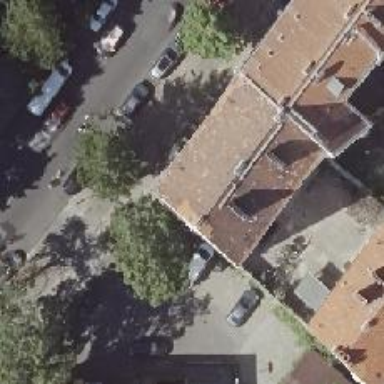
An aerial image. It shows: Social center.